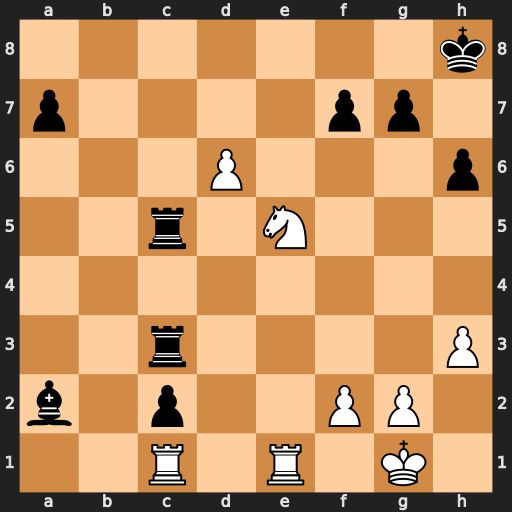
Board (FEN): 7k/p4pp1/3P3p/2r1N3/8/2r4P/b1p2PP1/2R1R1K1
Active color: w
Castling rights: -
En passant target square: -
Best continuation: d7 Rd5 Nxf7+ Kg8 d8=Q+ Rxd8 Nxd8